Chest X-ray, PA view. Patient: 49 years old, sex M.
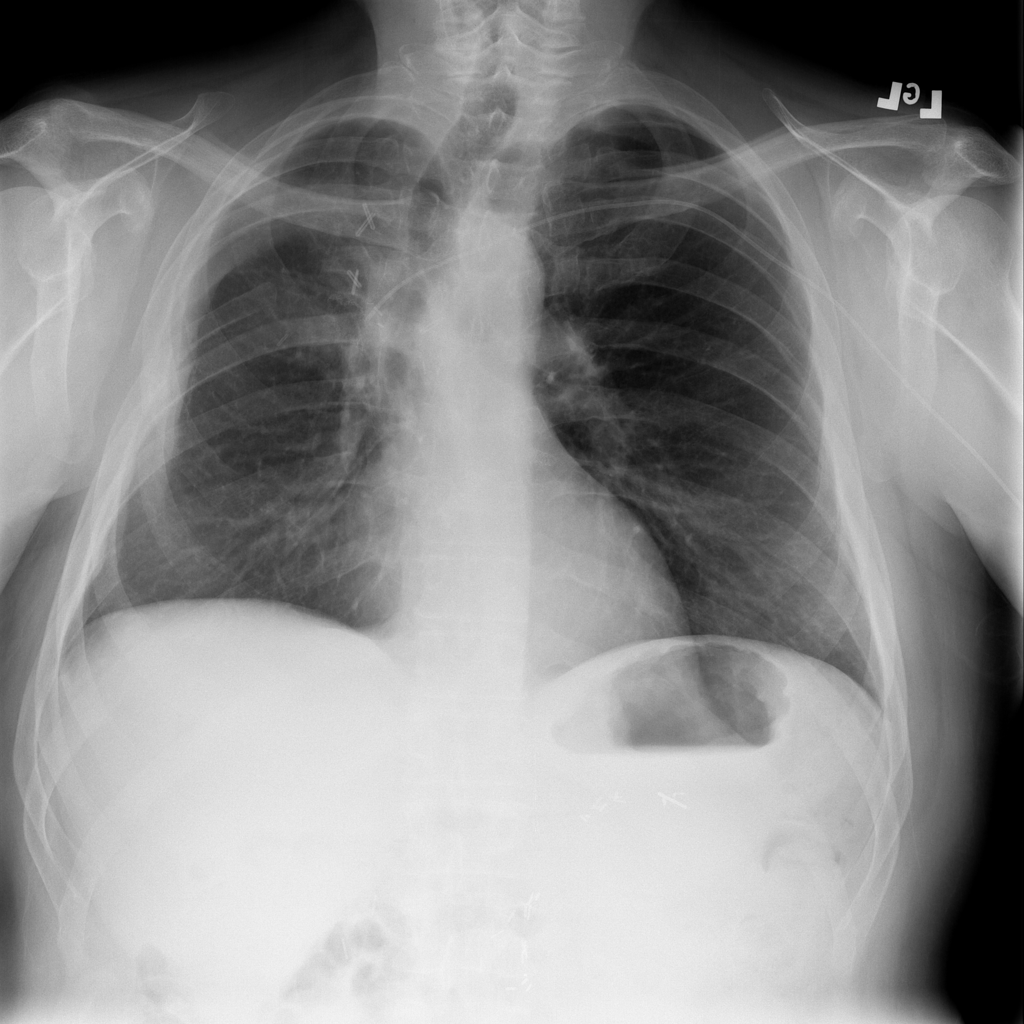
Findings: No Finding